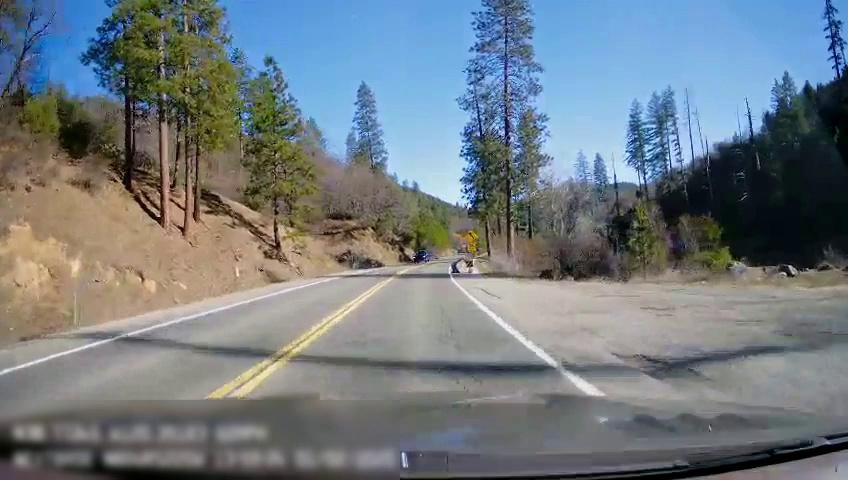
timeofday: Day
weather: Sunny
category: Drivable Space
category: Drivable Space
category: Vehicles | SUV
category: Lanes | Opposite Lane
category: Lanes | Current Lane
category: Lanes | Opposite Lane
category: Lanes | Current Lane
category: Traffic | Signs
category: Traffic | Signs